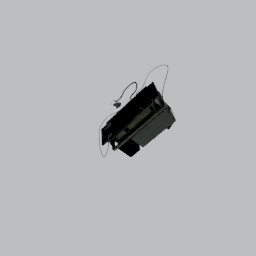
Label: electronics